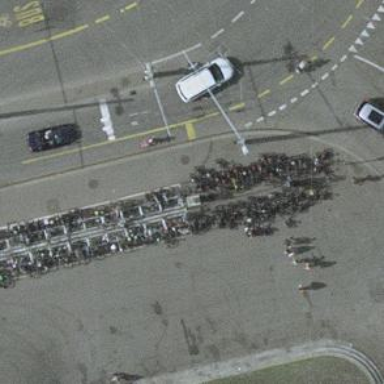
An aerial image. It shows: Informal bicycle parking area with asphalt surface.